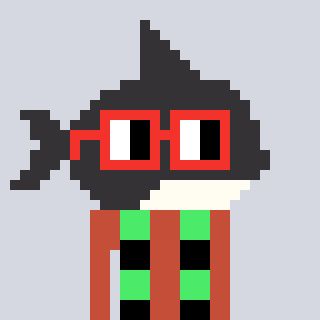
a pixel art character with square red glasses, a orca-shaped head and a rust-colored body on a cool background